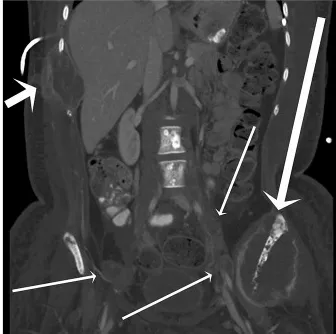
A 17-year-old female with H3F3A G34R mutated infiltrative glioma. Bone window. Reveals a destructive lesion of the left iliac bone with large soft tissue component (long arrow), a destructive lesion centered around a right lower rib adjacent to a plural drainage catheter (short arrow), and iliac lymph node metastases (thin arrows).
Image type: radiology (ct)